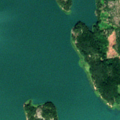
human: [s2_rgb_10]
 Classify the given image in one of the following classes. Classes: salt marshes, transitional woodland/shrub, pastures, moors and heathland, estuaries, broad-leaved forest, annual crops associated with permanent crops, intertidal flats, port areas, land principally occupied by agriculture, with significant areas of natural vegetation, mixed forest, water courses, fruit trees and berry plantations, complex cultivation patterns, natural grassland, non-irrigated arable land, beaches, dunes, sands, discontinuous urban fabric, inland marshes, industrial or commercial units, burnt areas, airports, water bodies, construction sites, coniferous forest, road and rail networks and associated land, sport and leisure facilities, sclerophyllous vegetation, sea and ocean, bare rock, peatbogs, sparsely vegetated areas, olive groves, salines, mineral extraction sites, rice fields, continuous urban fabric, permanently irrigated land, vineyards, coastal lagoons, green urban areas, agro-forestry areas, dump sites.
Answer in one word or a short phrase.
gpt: coniferous forest, mixed forest, sea and ocean